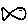
Label: fish